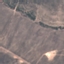
Land use / land cover: HerbaceousVegetation